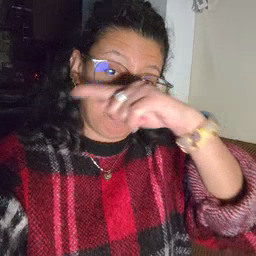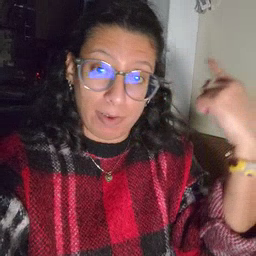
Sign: black